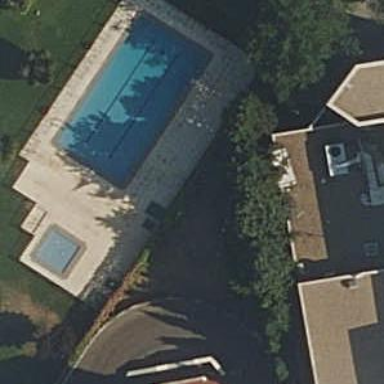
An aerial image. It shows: Outdoor swimming pool in leisure land.